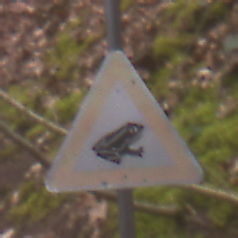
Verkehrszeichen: AmphibienwanderungLinks
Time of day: Midday
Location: Outdoor (Nature)
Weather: Overcast
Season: Autumn
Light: Natural